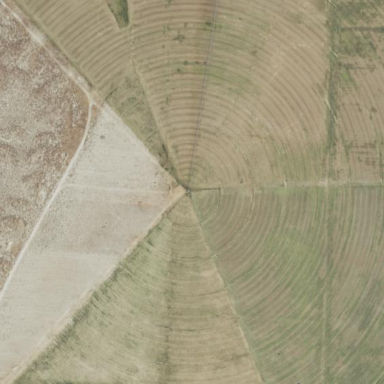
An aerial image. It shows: Farmland with pivot irrigation system.